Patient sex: M
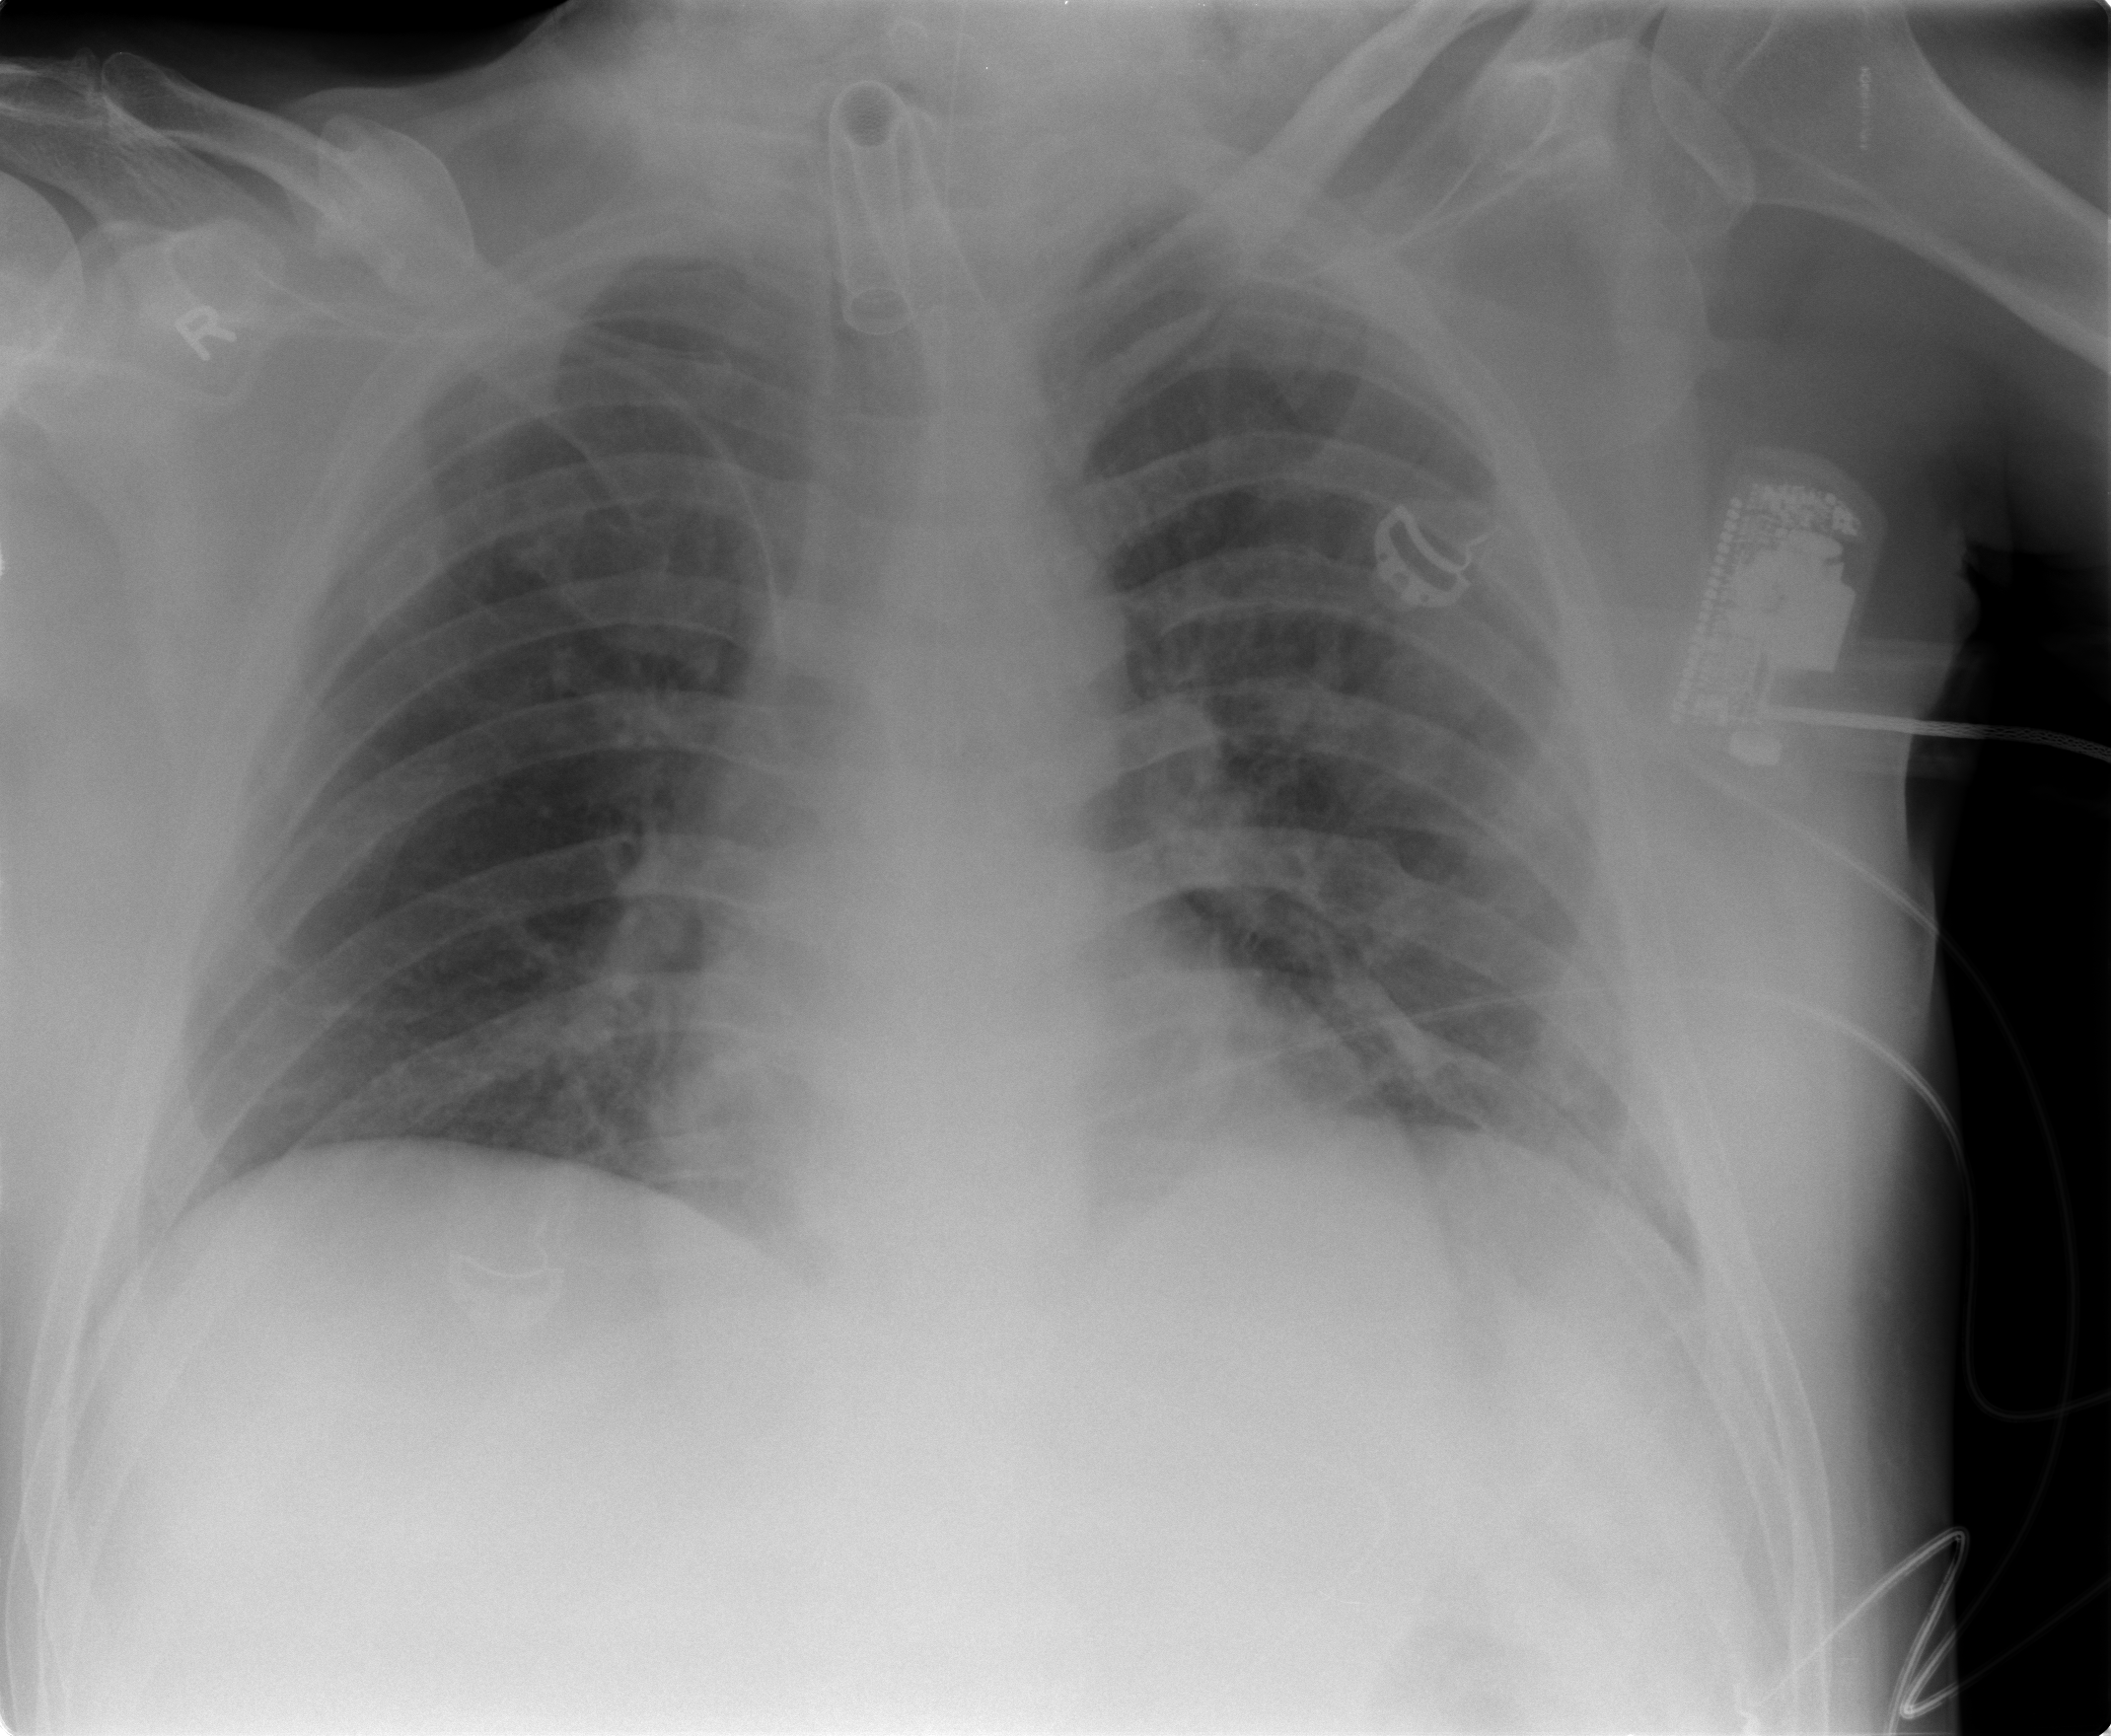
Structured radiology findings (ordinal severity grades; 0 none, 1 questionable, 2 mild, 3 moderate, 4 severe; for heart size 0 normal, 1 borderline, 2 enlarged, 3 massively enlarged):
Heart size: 0
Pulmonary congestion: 2
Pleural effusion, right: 0
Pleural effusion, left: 0
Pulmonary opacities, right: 0
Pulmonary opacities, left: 0
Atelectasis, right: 0
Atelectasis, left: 0